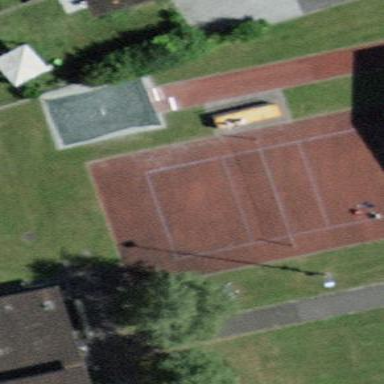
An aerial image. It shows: Multi-sport pitch with tartan surface for leisure activities.